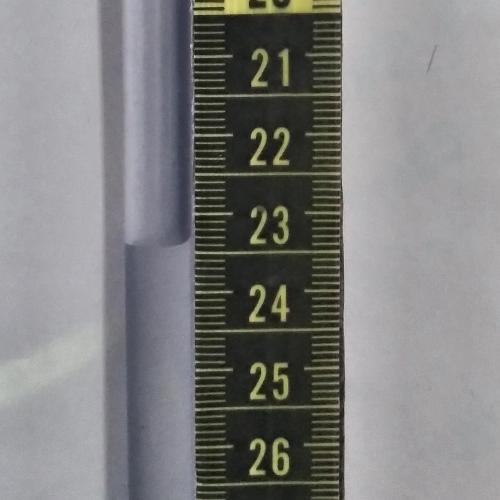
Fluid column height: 23.4 cm